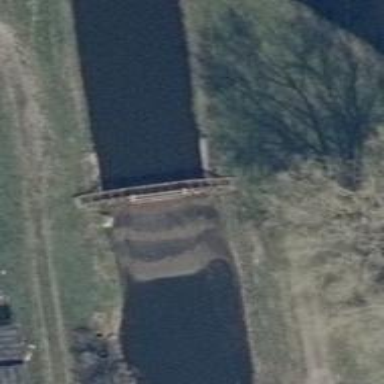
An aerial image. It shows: Weir in waterway.